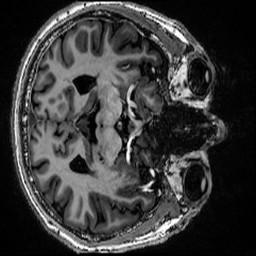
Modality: MP2RAGE
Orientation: axial
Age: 47
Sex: male
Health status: healthy